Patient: sex M, age 57
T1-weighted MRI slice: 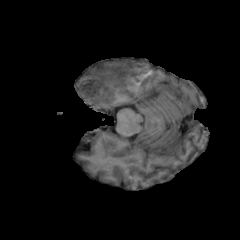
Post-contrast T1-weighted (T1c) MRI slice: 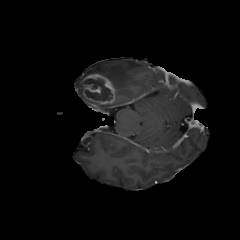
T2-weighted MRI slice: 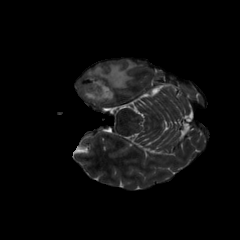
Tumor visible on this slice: yes
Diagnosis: Glioblastoma, IDH-wildtype
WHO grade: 4